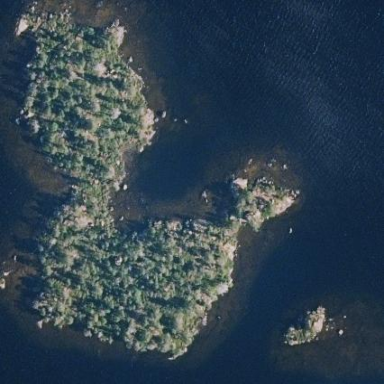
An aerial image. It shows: Islet with bare rock surface.